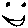
Label: smiley face